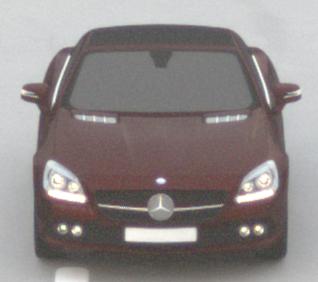
Make: Mercedes-Benz
Model: SLK 200
Detailed model: SLK-Class (172)
Model produced from: 2011/03
Model produced until: 2015/04
Doors: 2
Color: red
Road condition: dry road
Daytime: sunrise or sunset
Contrast: low contrast